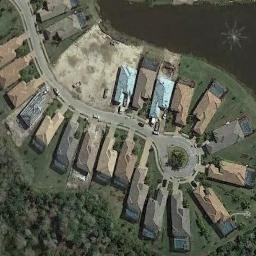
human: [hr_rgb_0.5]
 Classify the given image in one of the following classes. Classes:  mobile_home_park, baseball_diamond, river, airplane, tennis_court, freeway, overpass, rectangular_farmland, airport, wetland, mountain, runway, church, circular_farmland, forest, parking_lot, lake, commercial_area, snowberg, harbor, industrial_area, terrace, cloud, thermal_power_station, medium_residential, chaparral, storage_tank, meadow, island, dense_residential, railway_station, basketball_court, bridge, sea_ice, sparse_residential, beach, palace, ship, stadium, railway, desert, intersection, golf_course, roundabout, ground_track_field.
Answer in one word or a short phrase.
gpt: dense_residential